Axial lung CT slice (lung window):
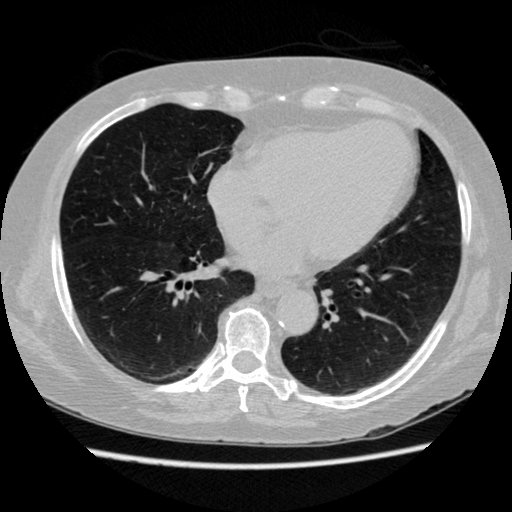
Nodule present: no